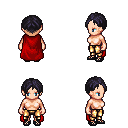
a pixel art fantasy rpg character, female body template, human, light skin, red cape, gold greaves, raven parted hairstyle, ghillies, four views (front, back, left, right), 2x2 character sprite sheet, small pixel art, hard edges, no anti-aliasing